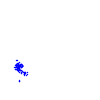
Particle: electron